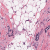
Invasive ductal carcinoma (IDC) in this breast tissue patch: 1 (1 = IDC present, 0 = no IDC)